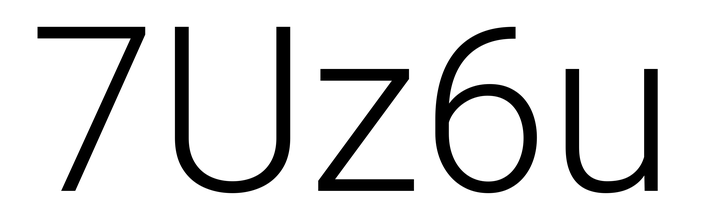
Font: Roboto_Light